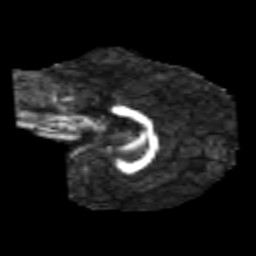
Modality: FA
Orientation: sagittal
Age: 6
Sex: male
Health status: healthy